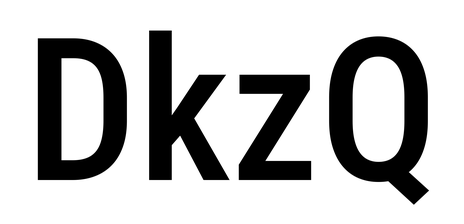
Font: Roboto_Condensed_Medium